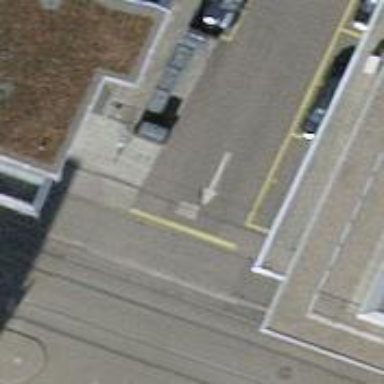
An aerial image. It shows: Unmarked crossing with traffic calming table on the road.